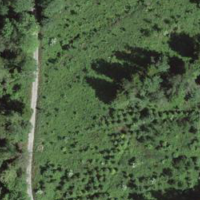
EUNIS habitat code: 43
Species observed at this site:
Corylus avellana